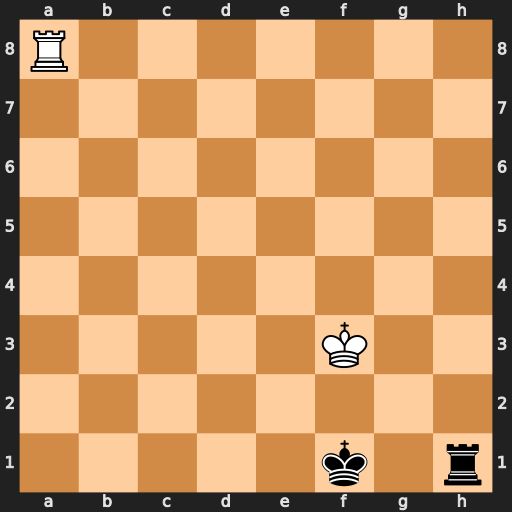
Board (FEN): R7/8/8/8/8/5K2/8/5k1r
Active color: w
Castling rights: -
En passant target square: -
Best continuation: Ra1#